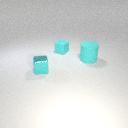
small cyan metal cube to the left of small cyan rubber cube